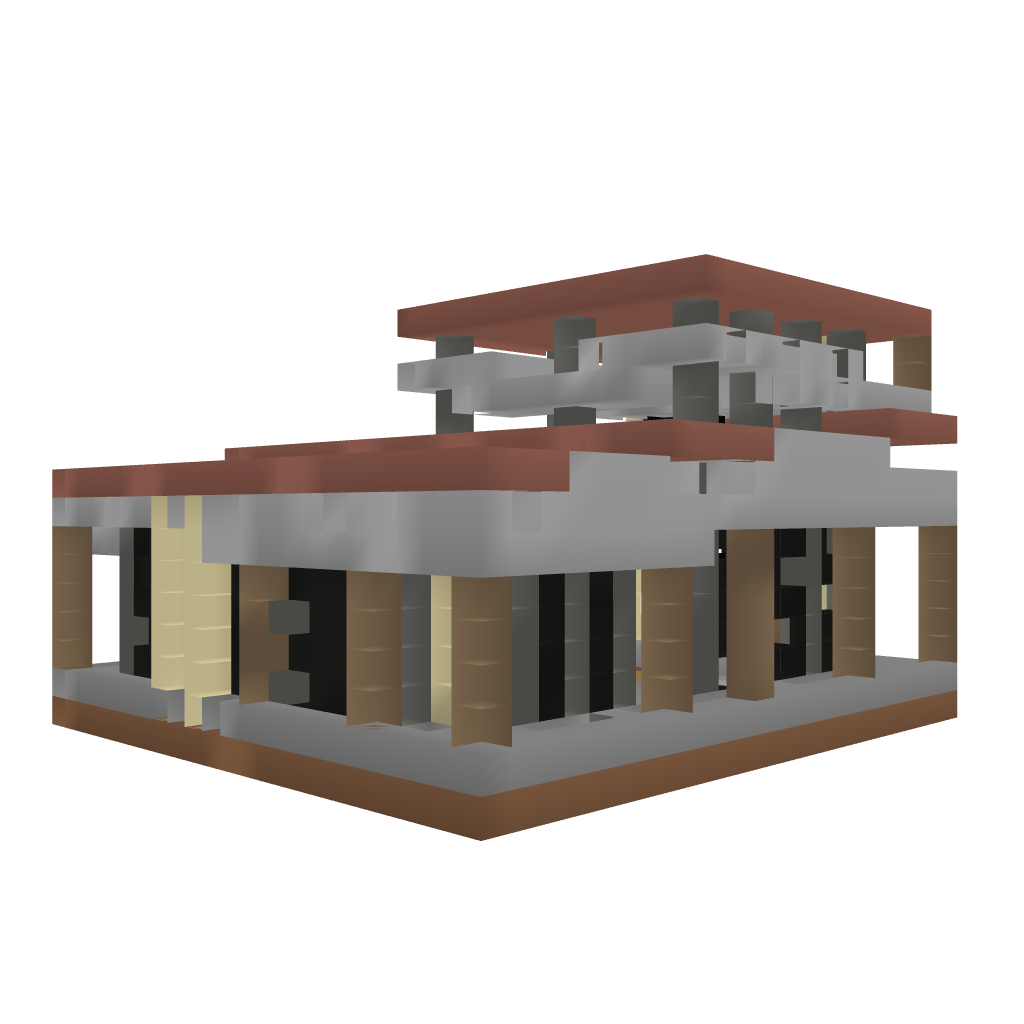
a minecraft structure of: Modern/Tropical Apartment